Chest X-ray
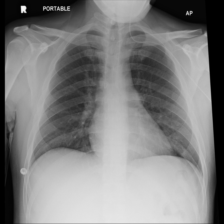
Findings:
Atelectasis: negative
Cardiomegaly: negative
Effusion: negative
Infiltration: negative
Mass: negative
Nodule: negative
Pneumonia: negative
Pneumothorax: negative
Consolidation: negative
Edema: negative
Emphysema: negative
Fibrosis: negative
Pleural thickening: negative
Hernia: negative